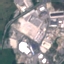
Land use / land cover: Industrial